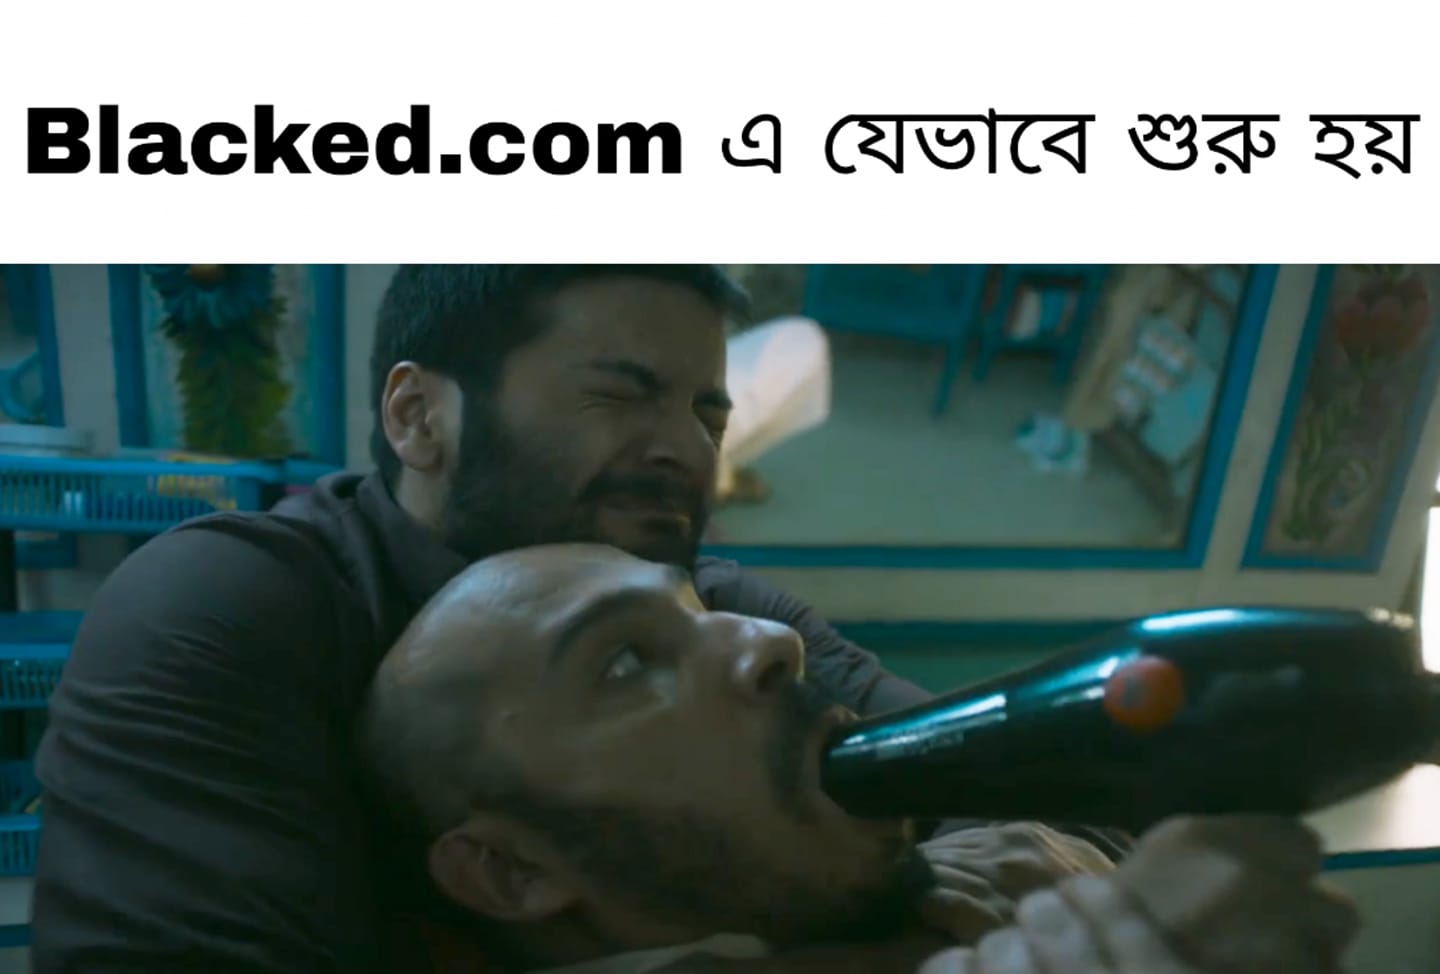
Caption: Blacked.com এ যেভাবে শুরু হয়
Label: non-hate